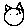
Label: cat